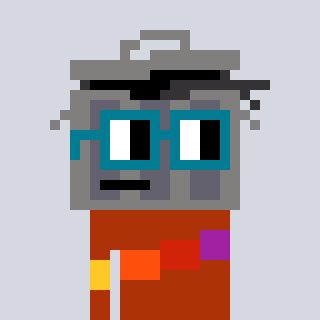
a pixel art character with square dark green glasses, a trashcan-shaped head and a hotbrown-colored body on a cool background